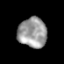
Tissue: prostate
Cell type: T cells
Senescence score: 0.2621
Nuclear area (px): 839
Mean DAPI intensity: 155.836